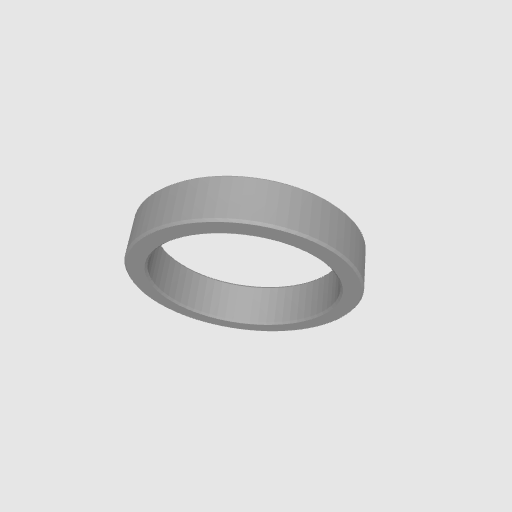
Part: Spacer8ID10OD2